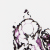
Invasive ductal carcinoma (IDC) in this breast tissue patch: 0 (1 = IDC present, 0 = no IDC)